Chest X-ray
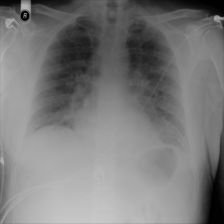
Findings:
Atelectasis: negative
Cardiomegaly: negative
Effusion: negative
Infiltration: negative
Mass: negative
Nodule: negative
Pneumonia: negative
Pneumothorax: negative
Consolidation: negative
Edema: negative
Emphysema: negative
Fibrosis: negative
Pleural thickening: negative
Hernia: negative